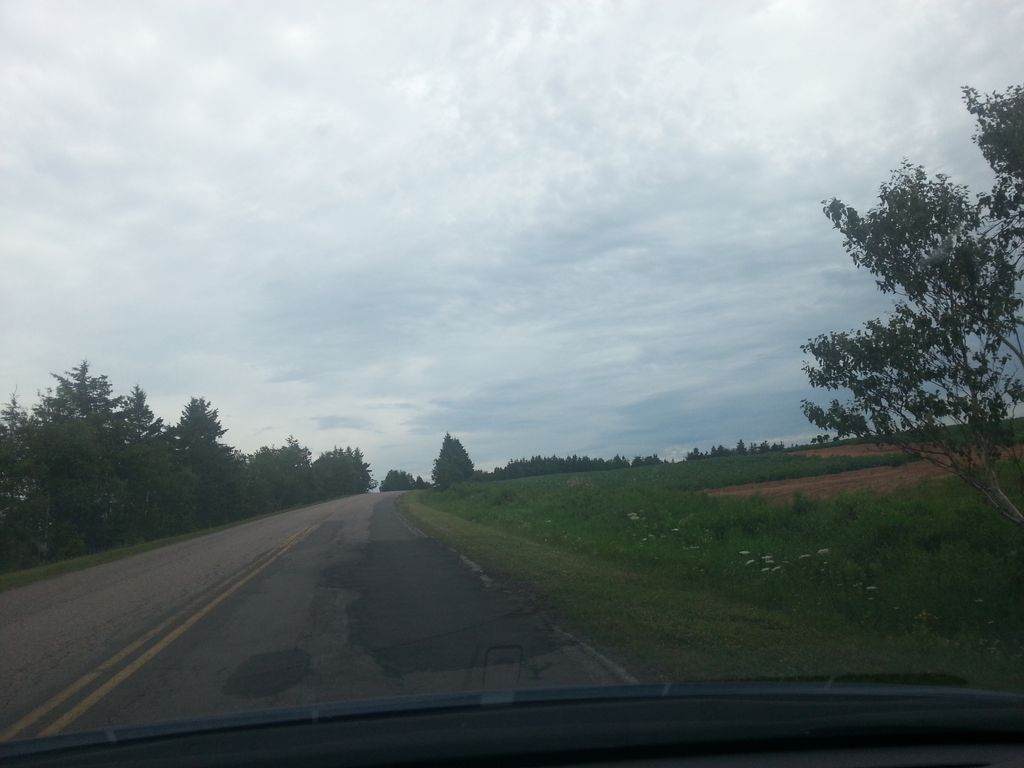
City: charlottetown